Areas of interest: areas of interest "Guanhua Glass Factory (Sixth) Industrial Complex"
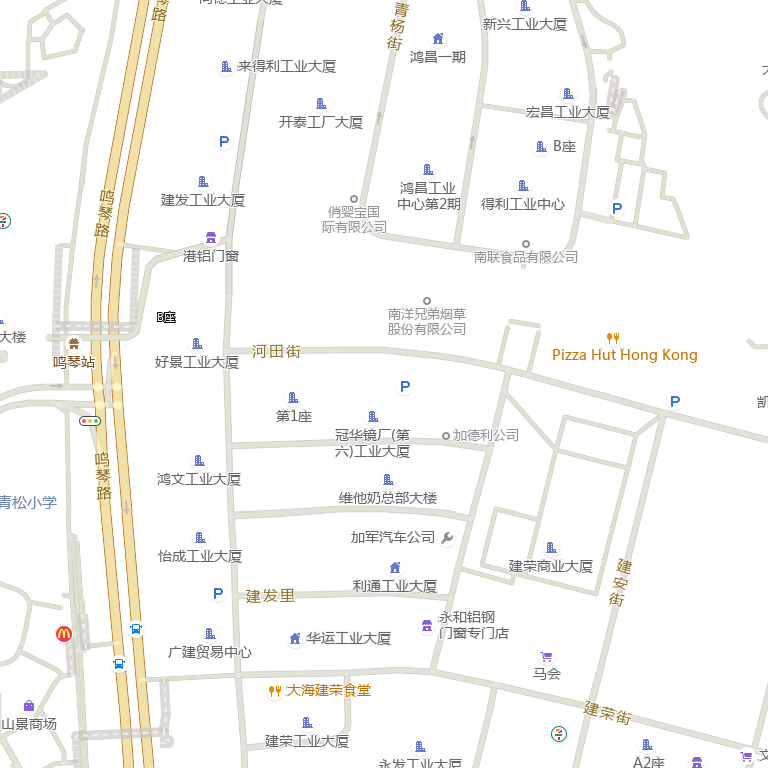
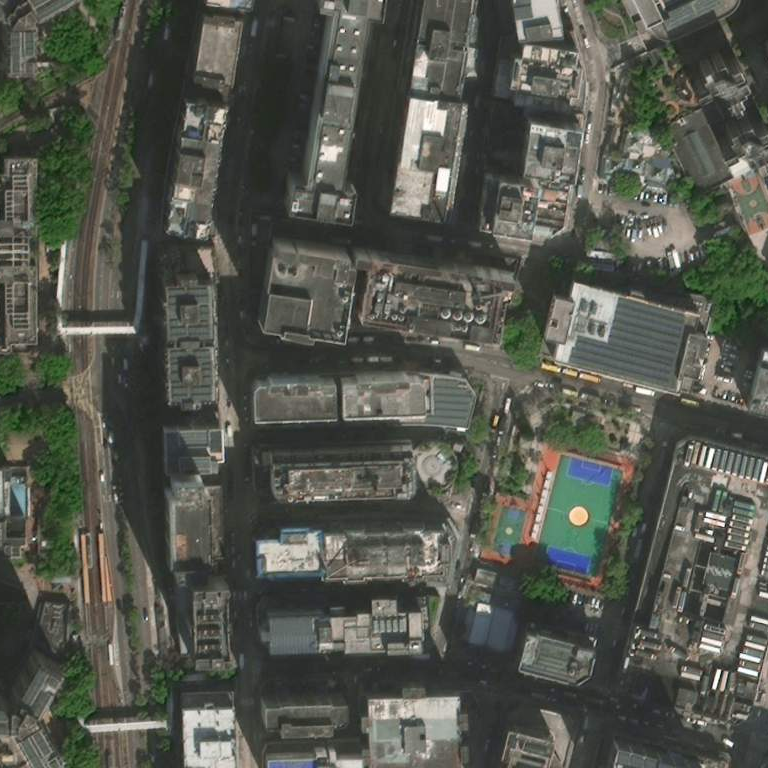